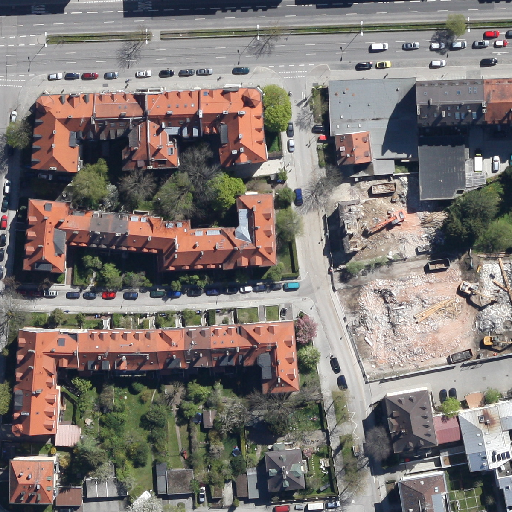
Referring expression: light-duty vehicle in the parking area